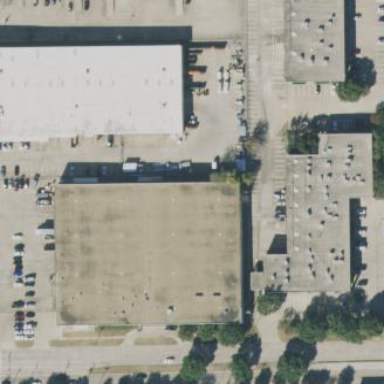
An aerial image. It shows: Warehouse.